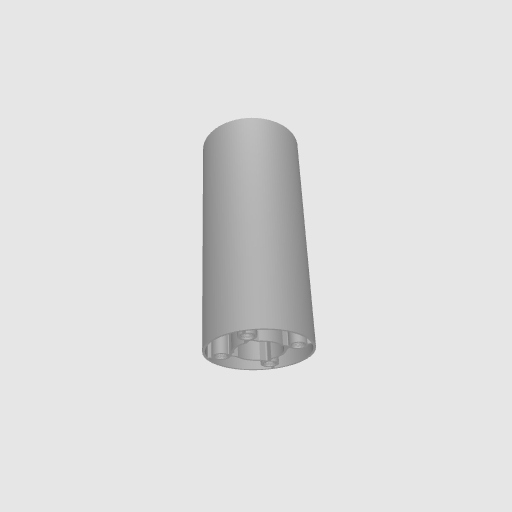
Part: GoTUBE72